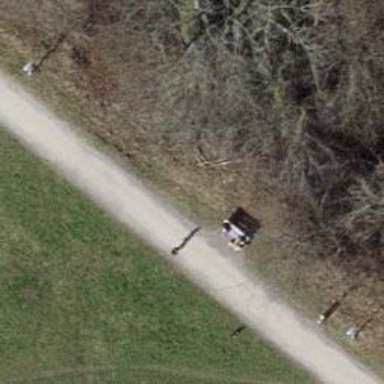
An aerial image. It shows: Bench for seating.